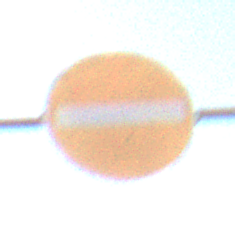
Verkehrszeichen: VerbotDerEinfahrt
Umgebung: Outdoor, Nature
Tageszeit: MorningAfternoon
Wetter: PartlyCloudy
Licht: Natural
Jahreszeit: NotSpecified
Kontrast: HighContrast